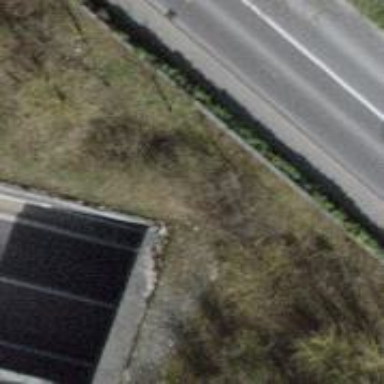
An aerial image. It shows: Retaining wall.